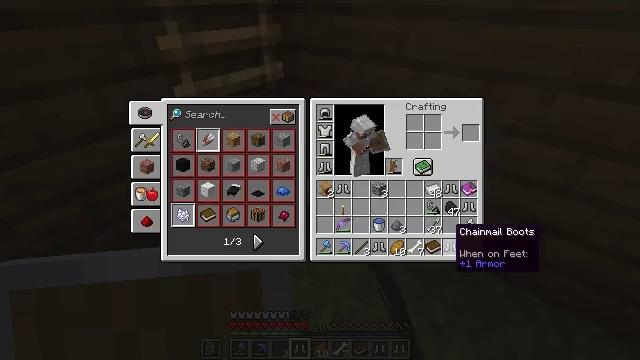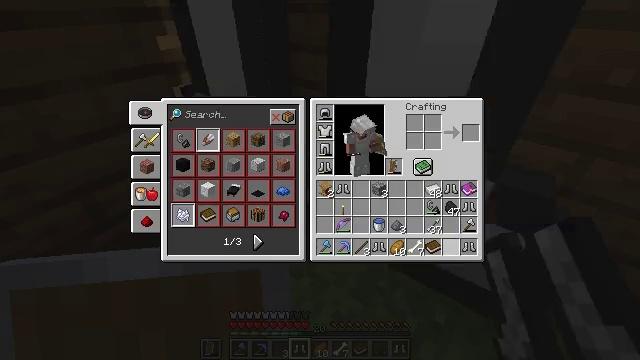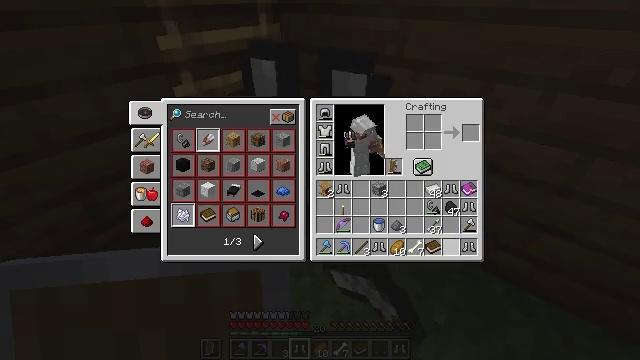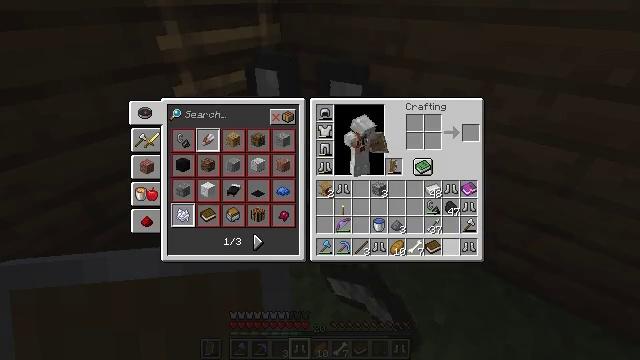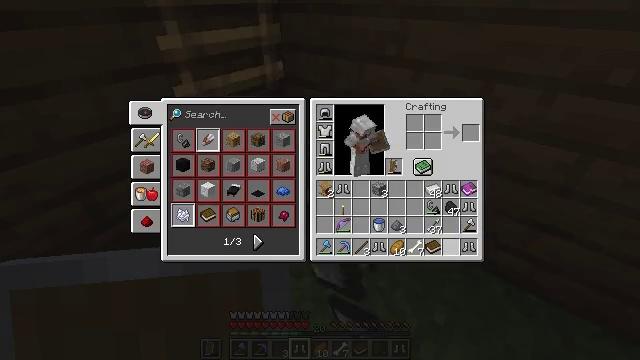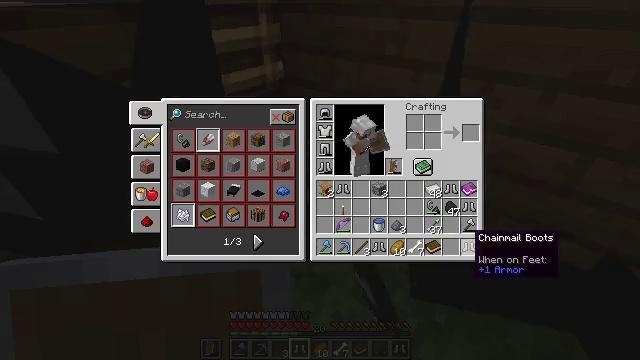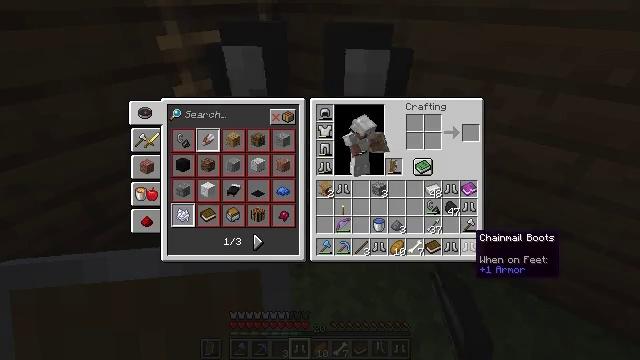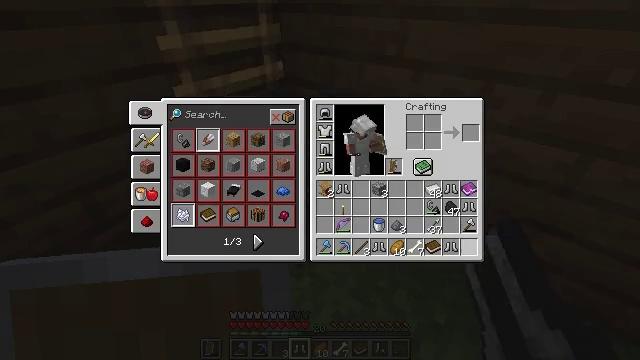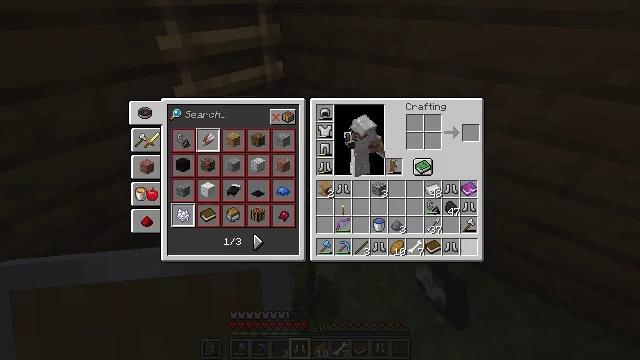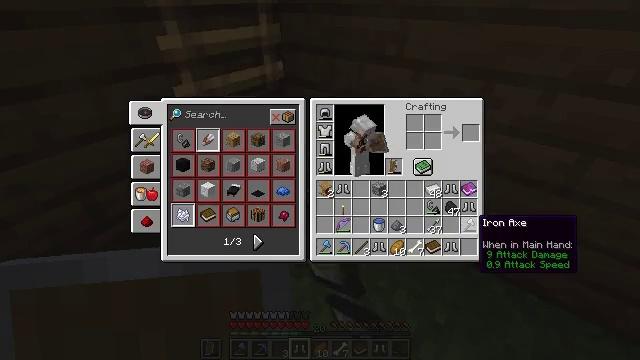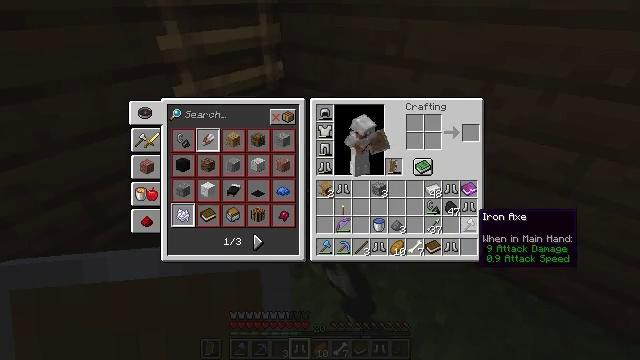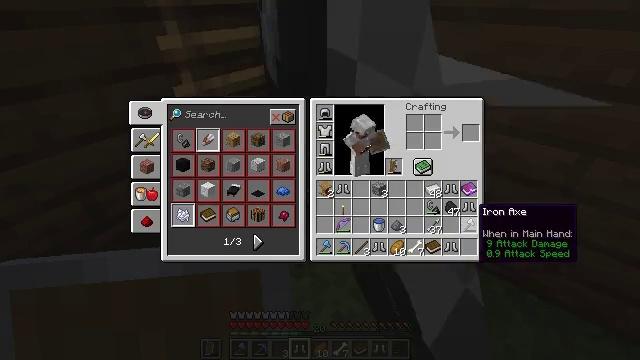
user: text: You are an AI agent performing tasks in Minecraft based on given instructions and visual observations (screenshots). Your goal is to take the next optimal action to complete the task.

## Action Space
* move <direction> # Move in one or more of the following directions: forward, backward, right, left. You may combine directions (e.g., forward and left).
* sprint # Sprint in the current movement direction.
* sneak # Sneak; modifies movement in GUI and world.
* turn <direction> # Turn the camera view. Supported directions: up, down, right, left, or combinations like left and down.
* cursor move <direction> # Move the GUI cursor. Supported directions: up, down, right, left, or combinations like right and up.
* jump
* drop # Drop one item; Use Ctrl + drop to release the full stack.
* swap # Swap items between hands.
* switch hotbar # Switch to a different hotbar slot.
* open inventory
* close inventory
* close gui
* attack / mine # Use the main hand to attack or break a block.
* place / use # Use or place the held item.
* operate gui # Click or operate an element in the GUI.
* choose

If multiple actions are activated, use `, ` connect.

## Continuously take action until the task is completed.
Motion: motion action
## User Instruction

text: Remove a pair of chainmail boots from the inventory.
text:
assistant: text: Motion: sprint, drop, open gui
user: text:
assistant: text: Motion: sprint, drop
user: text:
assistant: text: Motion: sprint
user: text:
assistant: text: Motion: sprint
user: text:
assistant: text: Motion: sprint, cursor move right
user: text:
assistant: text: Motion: sprint
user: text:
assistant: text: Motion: sprint, drop
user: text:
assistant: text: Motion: sprint, drop
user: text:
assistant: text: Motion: sprint, cursor move up
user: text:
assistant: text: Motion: sprint
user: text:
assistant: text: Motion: sprint
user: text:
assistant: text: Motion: sprint